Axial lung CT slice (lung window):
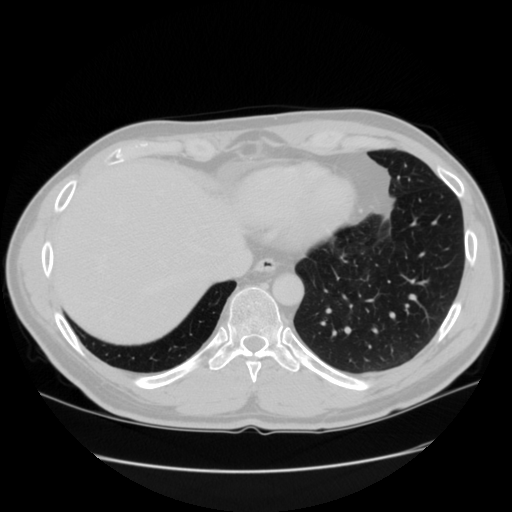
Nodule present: no